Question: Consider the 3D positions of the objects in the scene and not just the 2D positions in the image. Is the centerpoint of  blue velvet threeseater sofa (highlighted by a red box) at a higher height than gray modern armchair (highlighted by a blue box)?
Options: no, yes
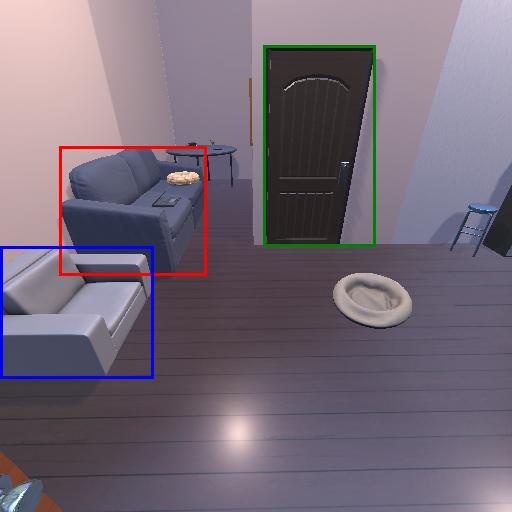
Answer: no